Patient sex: M
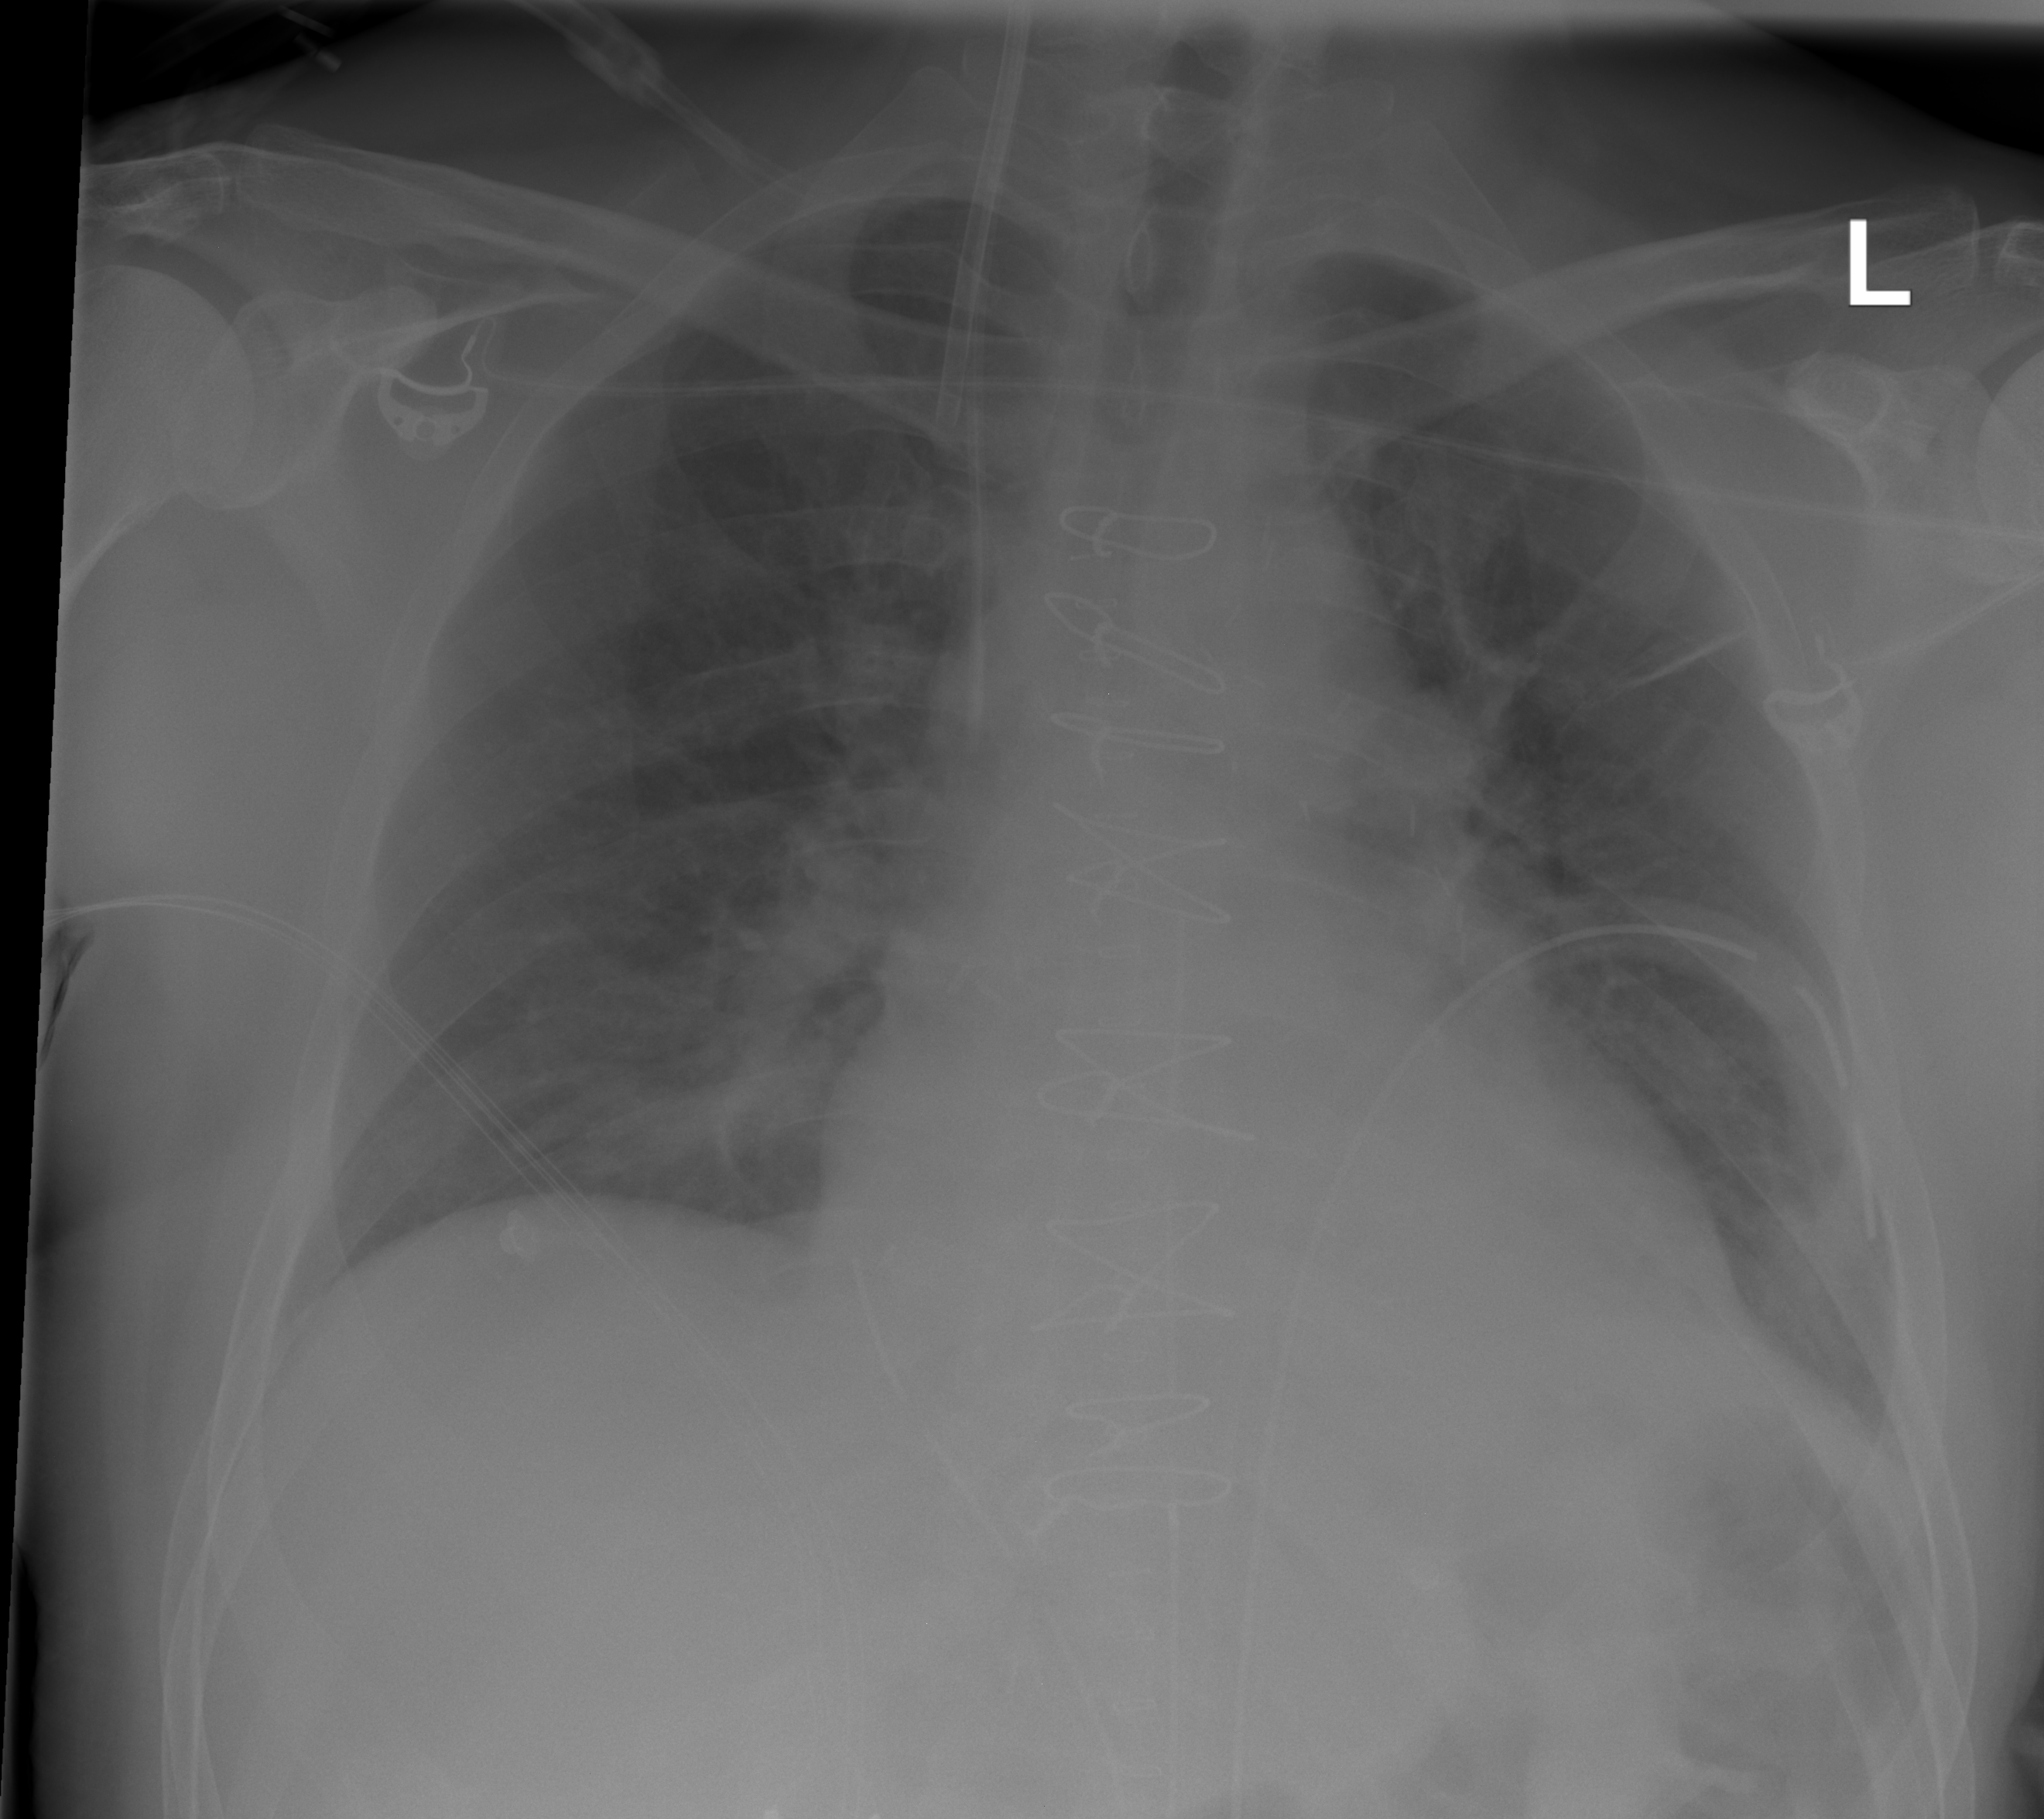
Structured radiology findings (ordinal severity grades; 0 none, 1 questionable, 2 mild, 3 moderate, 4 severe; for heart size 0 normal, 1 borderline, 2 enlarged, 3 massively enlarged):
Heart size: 0
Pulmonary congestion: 2
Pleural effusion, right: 0
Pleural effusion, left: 0
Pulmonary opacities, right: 2
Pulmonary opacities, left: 2
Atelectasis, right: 0
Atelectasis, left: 2